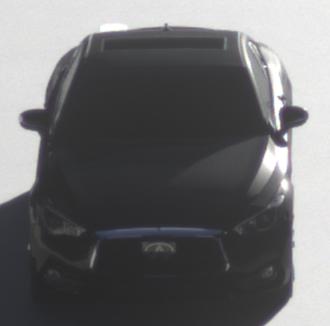
Make: Infiniti
Model: Q60 2.0t
Detailed model: Q60 (V37)
Model produced from: 2016/10
Model produced until: 2018/08
Doors: 2
Color: black
Road condition: dry road
Daytime: sunrise or sunset
Contrast: medium contrast